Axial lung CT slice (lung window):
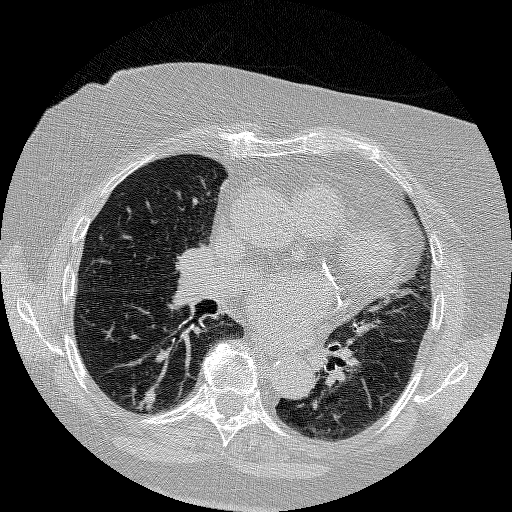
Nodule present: yes
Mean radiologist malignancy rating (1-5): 3